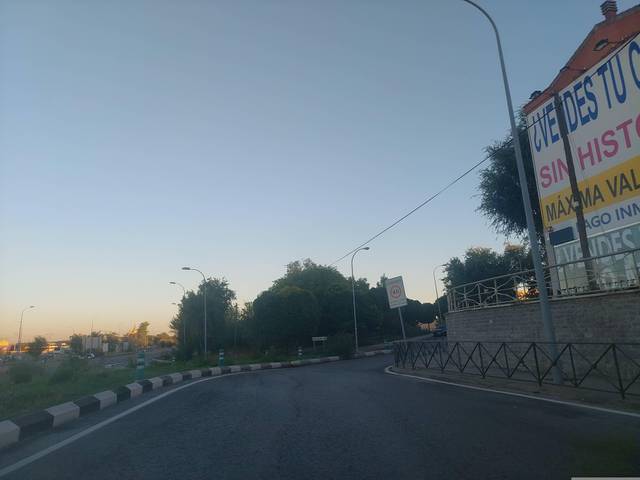
Region: Spain
Coordinates: 40.321, -3.753